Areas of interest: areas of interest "State Grid"
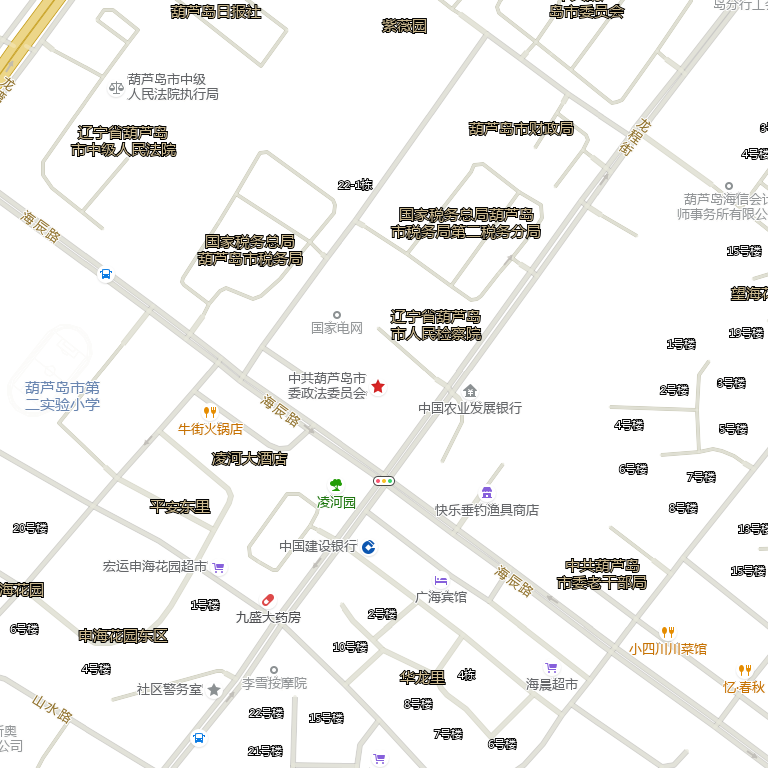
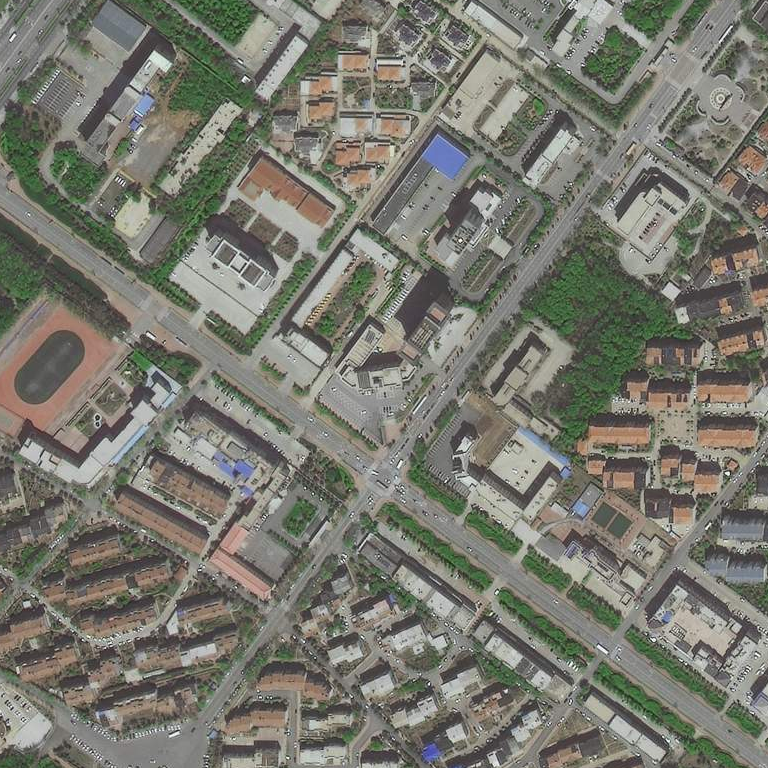